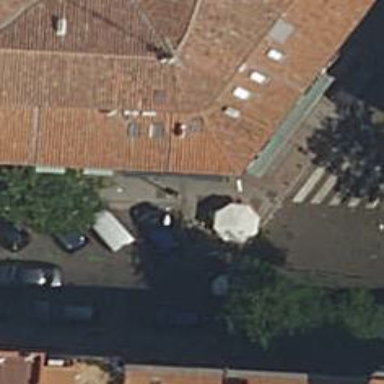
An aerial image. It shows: Restaurant.